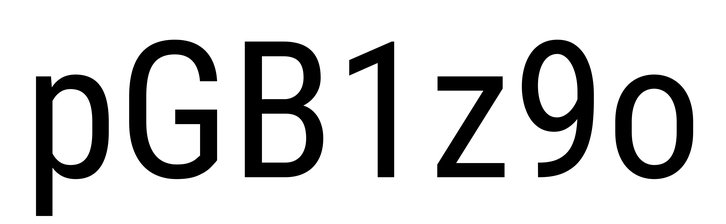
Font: Roboto_Condensed_Regular